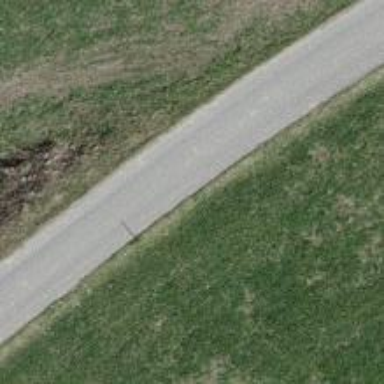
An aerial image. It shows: Service road with gravel surface.